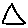
Label: triangle